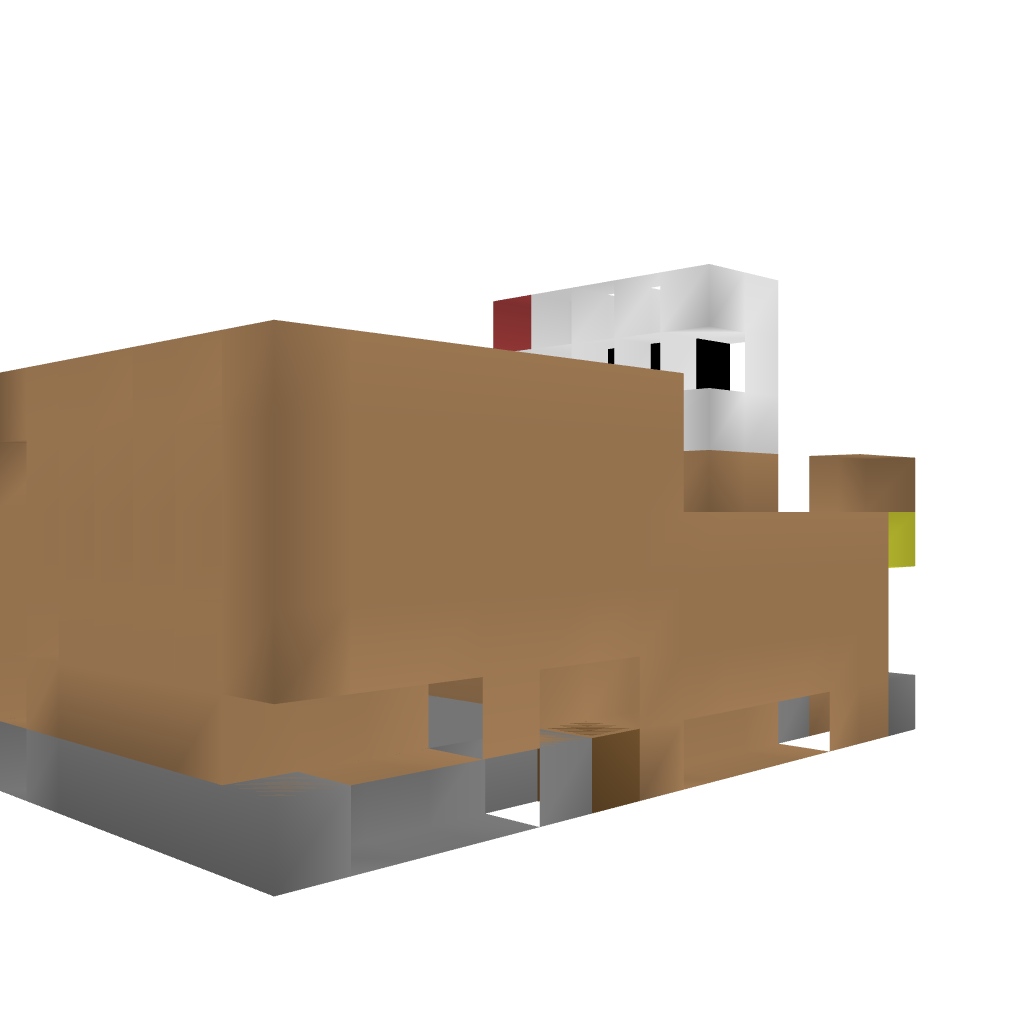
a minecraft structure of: PostOffice bad low quality